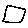
Label: square